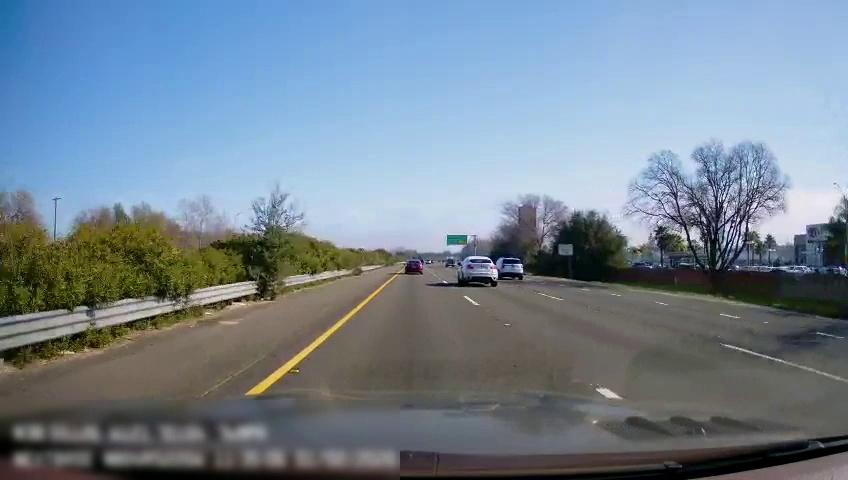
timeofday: Day
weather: Sunny
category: Drivable Space
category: Vehicles | SUV
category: Vehicles | Car
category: Vehicles | SUV
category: Vehicles | Truck
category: Lanes | Current Lane
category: Lanes | Current Lane
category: Lanes | Alternate Lane
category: Lanes | Alternate Lane
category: Traffic | Signs